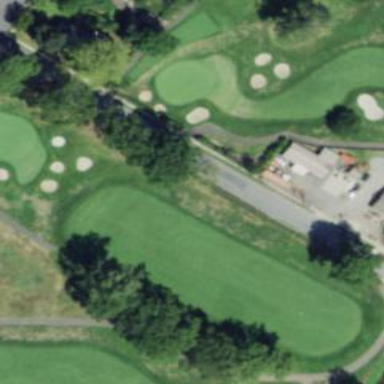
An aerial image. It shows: Path used for both walking and golf.